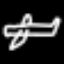
Label: airplane